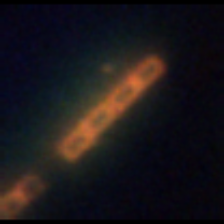
Taxon: Leptocylindrus
Group: Diatoms